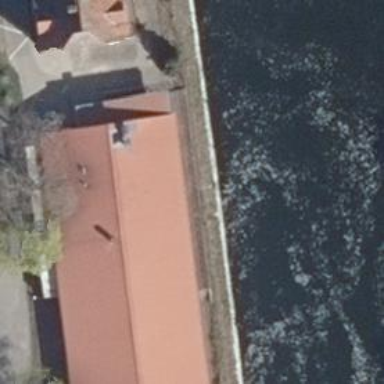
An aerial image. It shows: Restaurant.